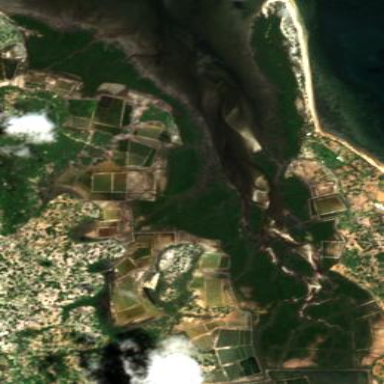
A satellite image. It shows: Wetland area dominated by mangroves.